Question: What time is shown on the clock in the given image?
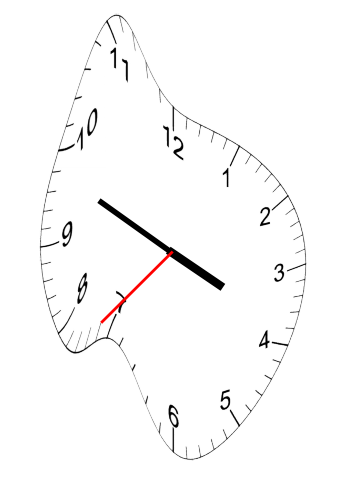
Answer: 03:48:37